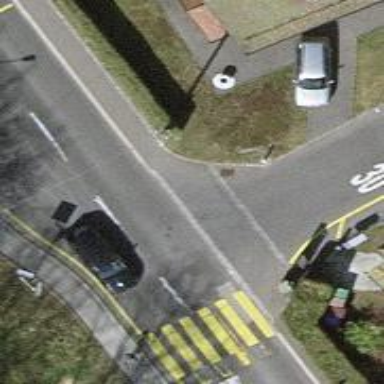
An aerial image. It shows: Unmarked road crossing.